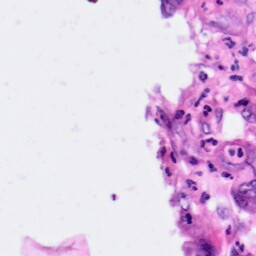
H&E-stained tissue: Pancreatic